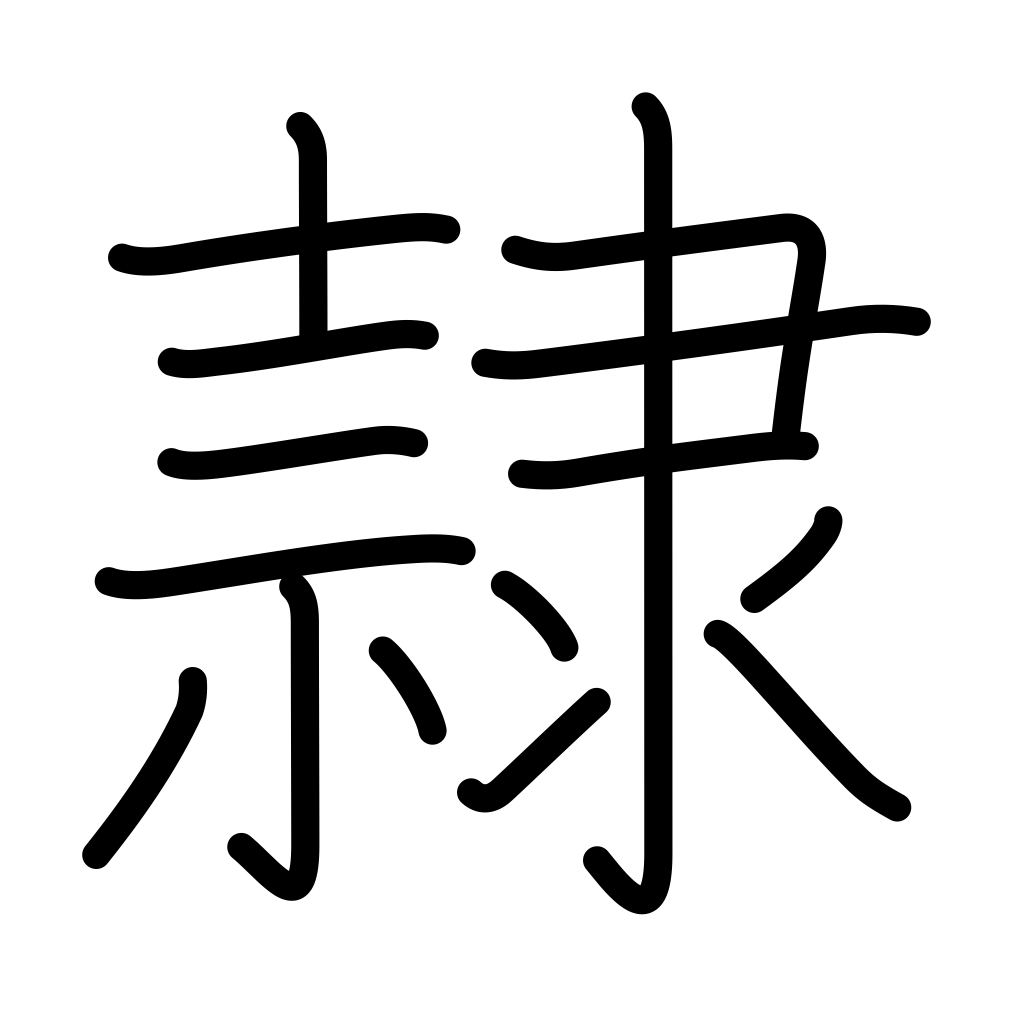
Meaning: slave, servant, prisoner, criminal, follower